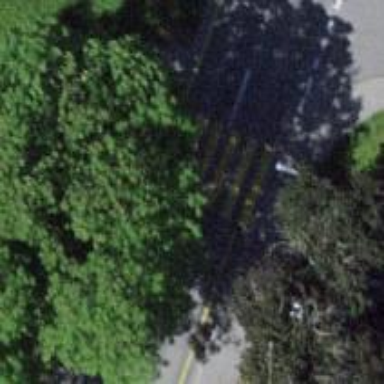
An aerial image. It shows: Marked crossing with zebra stripes on the road.